Question: I'd like to show data values on stacked bar chart in ggplot2. Here is my attempted code
'''
Year <- c(rep(c("2006-07", "2007-08", "2008-09", "2009-10"), each = 4))
Category <- c(rep(c("A", "B", "C", "D"), times = 4))
Frequency <- c(168, 259, 226, 340, 216, 431, 319, 368, 423, 645, 234, 685, 166, 467, 274, 251)
Data <- data.frame(Year, Category, Frequency)
library(ggplot2)
p <- qplot(Year, Frequency, data = Data, geom = "bar", fill = Category, theme_set(theme_bw()))
p + geom_text(aes(label = Frequency), size = 3, hjust = 0.5, vjust = 3, position = "stack")
'''

I'd like to show these data values in the middle of each portion. Any help in this regard will be highly appreciated. Thanks
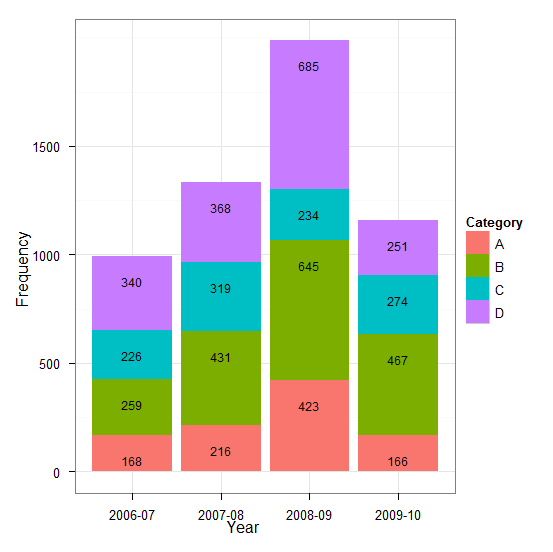
Answer: From <URL>' in 'geom_text'.
'''
ggplot(Data, aes(x = Year, y = Frequency, fill = Category, label = Frequency)) +
geom_bar(stat = "identity") +
geom_text(size = 3, position = position_stack(vjust = 0.5))
'''
<URL>
Also note that "'position_stack()' and 'position_fill()' now stack values in the reverse order of the grouping, which makes the default stack order match the legend."
---
Answer valid for older versions of 'ggplot':
Here is one approach, which calculates the midpoints of the bars.
'''
library(ggplot2)
library(plyr)
# calculate midpoints of bars (simplified using comment by @DWin)
Data <- ddply(Data, .(Year),
transform, pos = cumsum(Frequency) - (0.5 * Frequency)
)
# library(dplyr) ## If using dplyr...
# Data <- group_by(Data,Year) %>%
# mutate(pos = cumsum(Frequency) - (0.5 * Frequency))
# plot bars and add text
p <- ggplot(Data, aes(x = Year, y = Frequency)) +
geom_bar(aes(fill = Category), stat="identity") +
geom_text(aes(label = Frequency, y = pos), size = 3)
'''